Question: I'm using storyboard on xcode5.
and I want to display put right bar button on navigation within tabbar.
structure is tabbar controller -> navigation controller -> view controller
I tried following code on view controller.
But, Nothing is displayed.
'''
- (void)viewDidLoad
{
UIBarButtonItem *addButton = [[UIBarButtonItem alloc] initWithTitle:@"btn"
style:UIBarButtonItemStylePlain
target:self
action:nil];
self.navigationItem.rightBarButtonItem = addButton;
}
'''
Does someone know what's wrong?

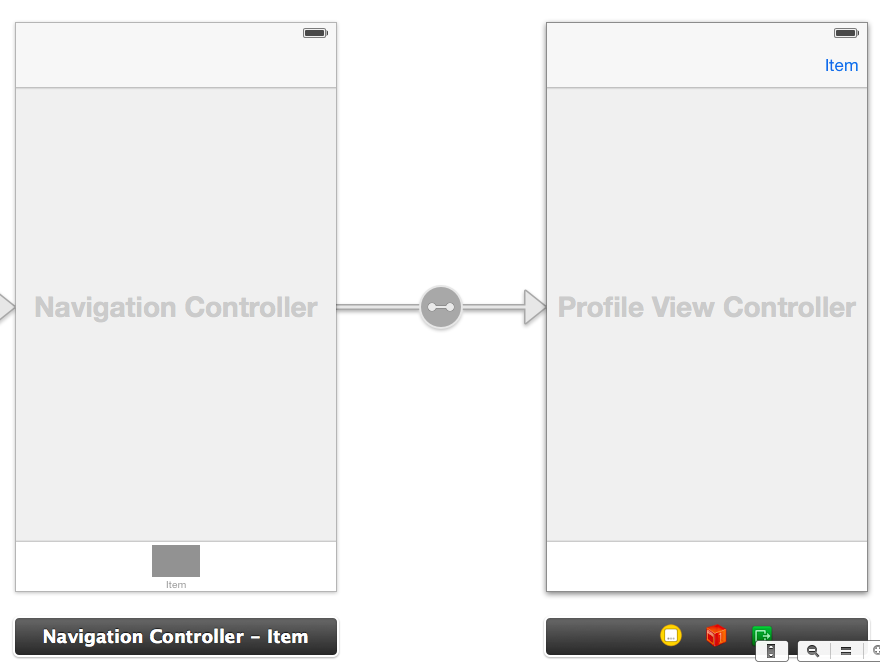
Answer: In your ViewDidLoad
'''
self.navigationItem.rightBarButtonItem = [[UIBarButtonItem alloc] initWithTitle:@"More" style:UIBarButtonItemStyleBordered target:self action:@selector(toggleMenu:)];
'''
or Storyboard